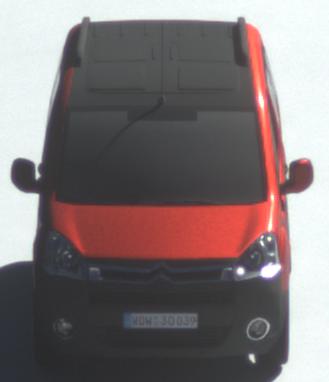
Make: Citroen
Model: Berlingo Kombi VTi 120
Detailed model: Berlingo (II) Kombi
Model produced from: 2009/12
Model produced until: 2012/03
Doors: 5
Color: red
Road condition: dry road
Daytime: morning or afternoon
Contrast: high contrast